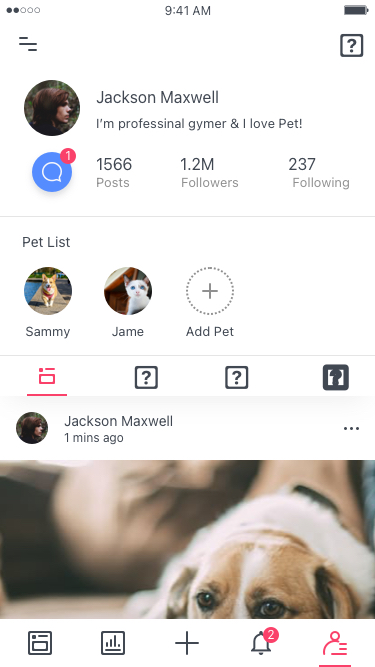
Text in this UI design:
Jackson Maxwell
I’m professinal gymer & I love Pet!
Edit Profile
2451
Posts
1.2M
Followers
253
Following
Pet List
Sammy
Jame
Add Pet